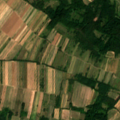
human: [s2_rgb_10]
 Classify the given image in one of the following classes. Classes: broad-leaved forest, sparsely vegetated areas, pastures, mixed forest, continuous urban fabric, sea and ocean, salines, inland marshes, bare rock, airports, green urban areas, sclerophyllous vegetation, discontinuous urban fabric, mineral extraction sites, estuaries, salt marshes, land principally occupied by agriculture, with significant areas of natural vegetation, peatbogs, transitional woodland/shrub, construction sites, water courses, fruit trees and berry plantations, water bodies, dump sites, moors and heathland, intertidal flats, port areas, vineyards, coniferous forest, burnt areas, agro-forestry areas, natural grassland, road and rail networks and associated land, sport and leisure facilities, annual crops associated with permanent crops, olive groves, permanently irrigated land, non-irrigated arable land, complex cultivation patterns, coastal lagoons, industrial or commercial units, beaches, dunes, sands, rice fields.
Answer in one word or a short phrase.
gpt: non-irrigated arable land, complex cultivation patterns, land principally occupied by agriculture, with significant areas of natural vegetation, broad-leaved forest